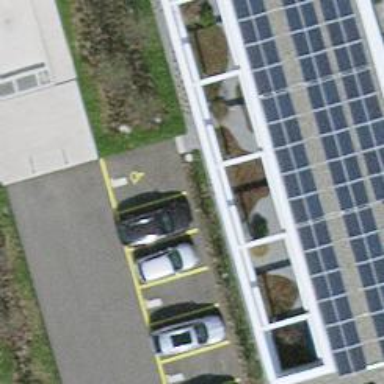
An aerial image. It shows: Disabled parking space.